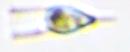
Label: Tintinnid